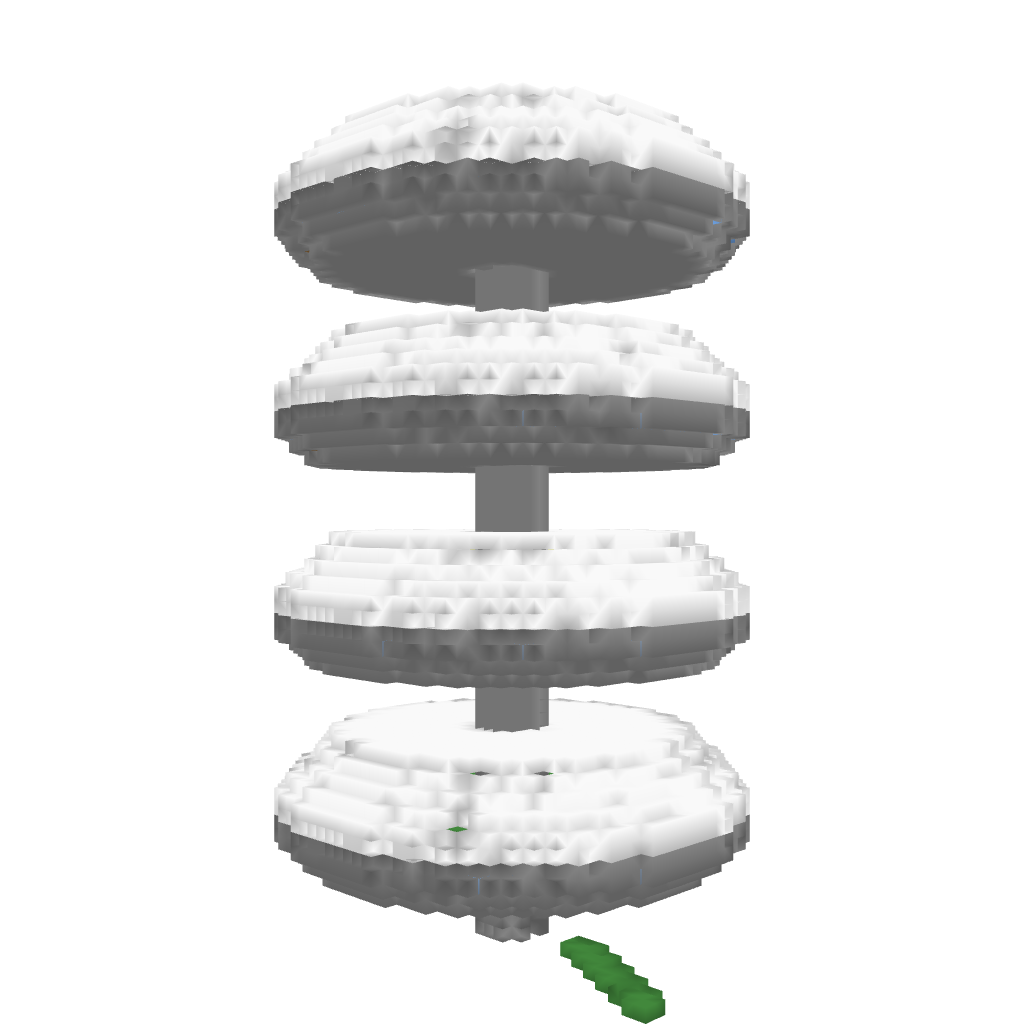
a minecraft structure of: Four Tier Garden bad low quality